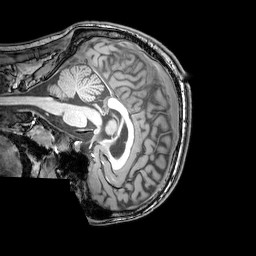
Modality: T1w
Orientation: sagittal
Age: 23
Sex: male
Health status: healthy
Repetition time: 0.081 s
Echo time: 0.037 s